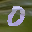
Label: 0